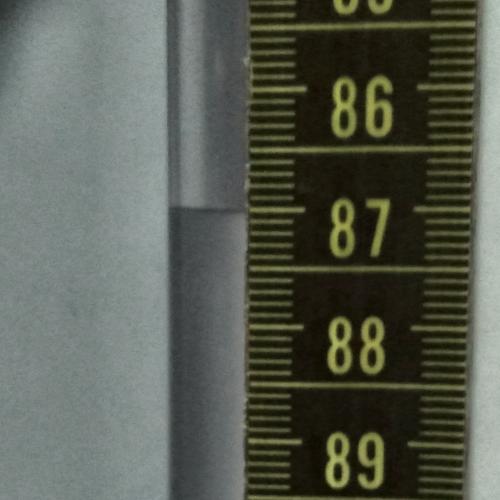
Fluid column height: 87.0 cm